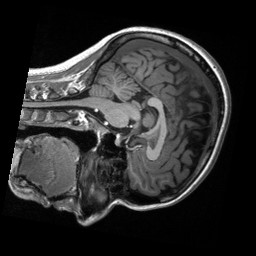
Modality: T1w
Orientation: sagittal
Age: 21
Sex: female
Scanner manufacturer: siemens
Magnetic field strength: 3 T
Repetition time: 2.53 s
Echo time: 0.00219 s